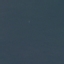
Land use / land cover: SeaLake